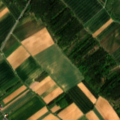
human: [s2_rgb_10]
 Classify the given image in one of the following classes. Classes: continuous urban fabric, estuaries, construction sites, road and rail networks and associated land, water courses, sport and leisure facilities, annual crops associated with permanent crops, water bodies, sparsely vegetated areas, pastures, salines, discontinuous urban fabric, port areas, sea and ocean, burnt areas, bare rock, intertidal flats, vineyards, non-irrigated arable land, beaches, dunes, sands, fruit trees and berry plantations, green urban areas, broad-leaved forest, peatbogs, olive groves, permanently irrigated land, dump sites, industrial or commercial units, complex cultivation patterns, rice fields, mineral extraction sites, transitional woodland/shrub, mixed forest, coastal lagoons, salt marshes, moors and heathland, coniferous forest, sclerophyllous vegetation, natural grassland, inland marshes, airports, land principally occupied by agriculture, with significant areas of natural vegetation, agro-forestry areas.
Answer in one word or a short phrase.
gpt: discontinuous urban fabric, non-irrigated arable land, mixed forest